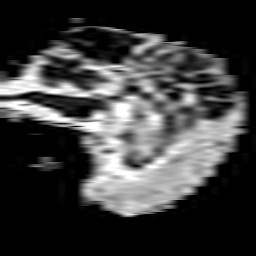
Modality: ADC
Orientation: sagittal
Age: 83
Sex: female
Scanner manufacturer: philips
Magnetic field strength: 3 T
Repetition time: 3.877 s
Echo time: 0.05933 s